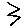
Label: zigzag